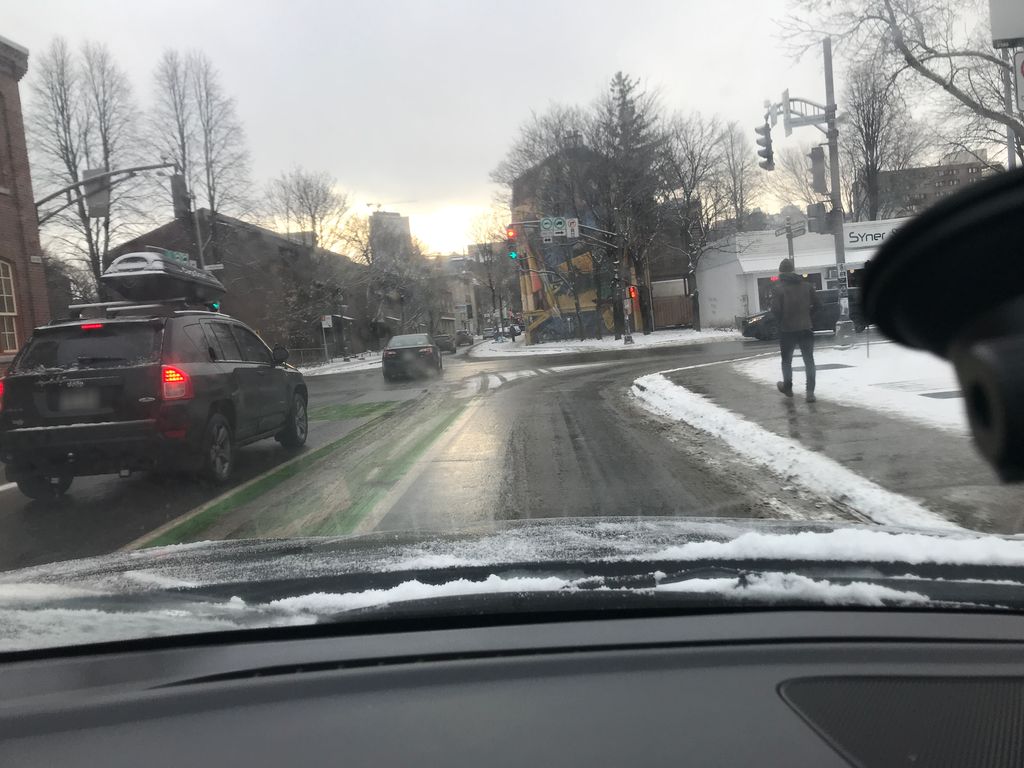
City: quebec_city